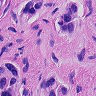
Metastatic tissue present: yes